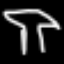
Label: mushroom